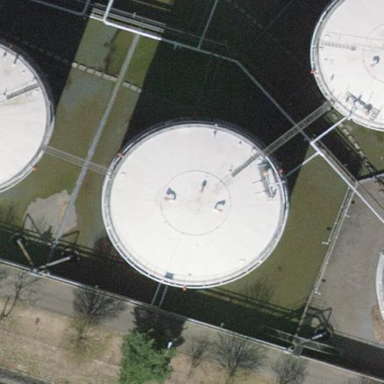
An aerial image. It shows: Storage tank which is man-made and housed in building.